Aerial crown-view tile of a tropical tree (Barro Colorado Island, Panama), acquired 20250512:
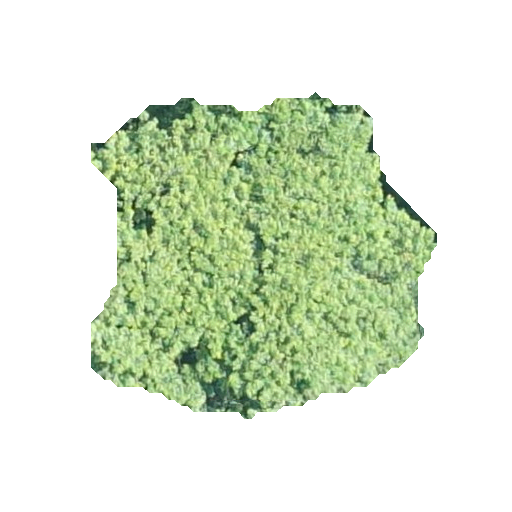
Species: Inga thibaudiana
GBIF accepted scientific name: Inga thibaudiana
Crown area: 125.781 m²